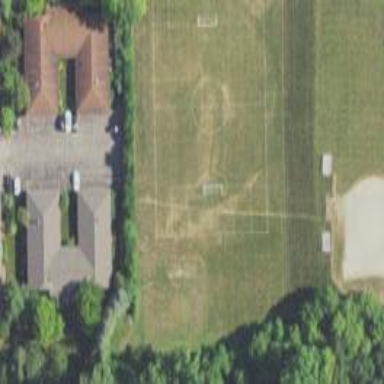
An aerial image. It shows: Grass pitch used for soccer.